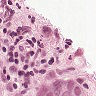
Metastatic tissue present: yes